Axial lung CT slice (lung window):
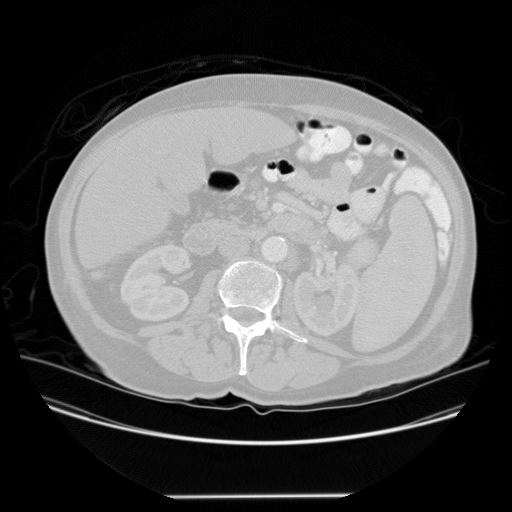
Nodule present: no